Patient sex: M
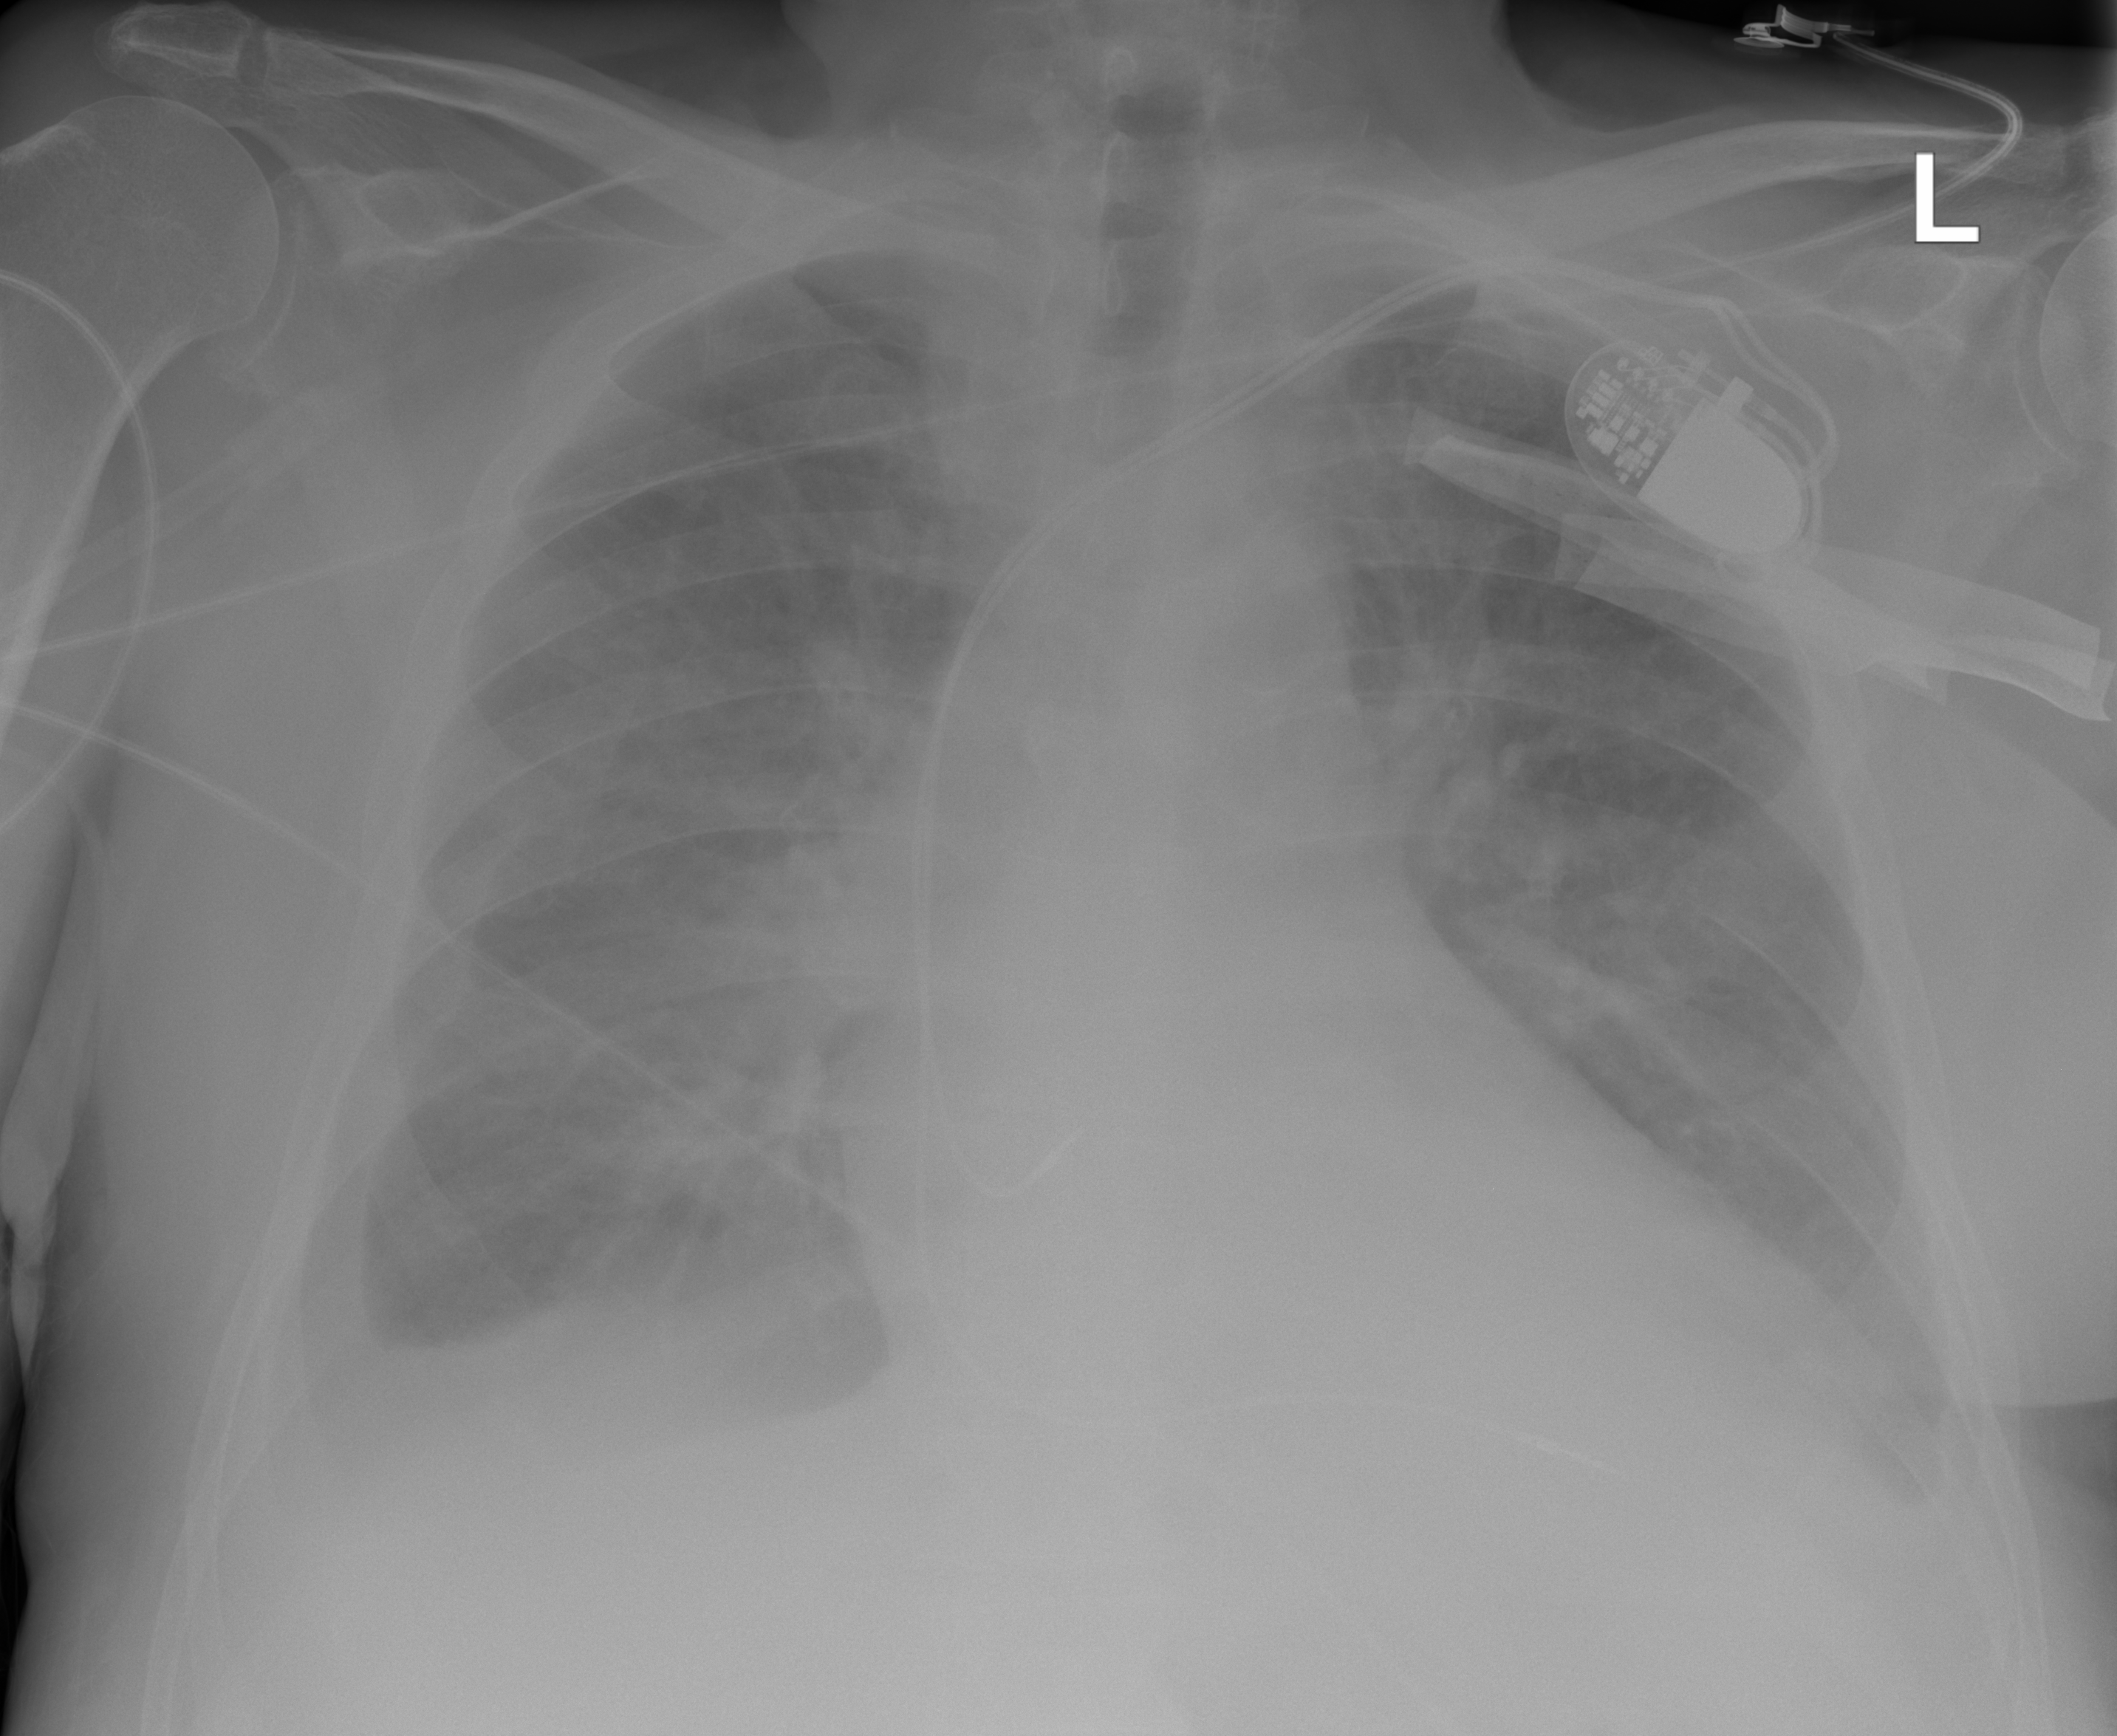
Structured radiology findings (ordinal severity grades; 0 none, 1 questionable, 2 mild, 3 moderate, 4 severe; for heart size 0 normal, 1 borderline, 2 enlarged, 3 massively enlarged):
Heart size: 2
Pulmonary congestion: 3
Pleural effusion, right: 3
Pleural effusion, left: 2
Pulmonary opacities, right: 1
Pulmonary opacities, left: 1
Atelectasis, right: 3
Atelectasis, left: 2